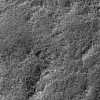
Atmospheric dust classification: not_dusty